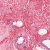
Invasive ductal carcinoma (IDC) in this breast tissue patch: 0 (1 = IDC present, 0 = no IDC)